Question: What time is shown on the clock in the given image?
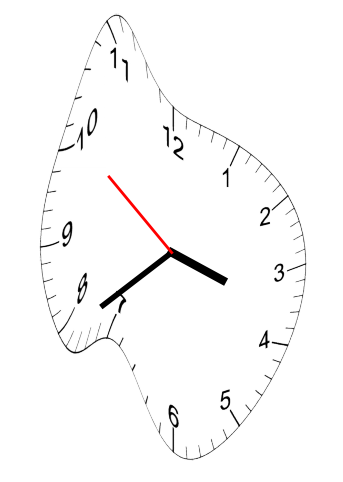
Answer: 03:38:51